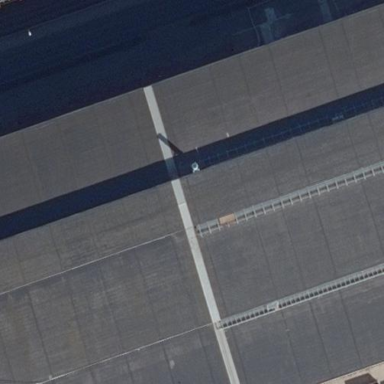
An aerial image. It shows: Industrial building.